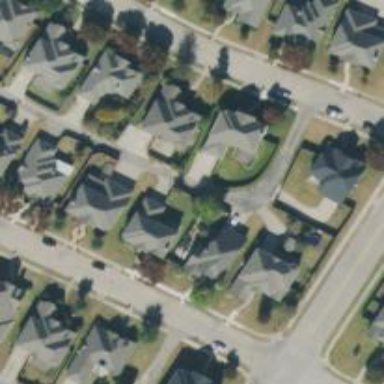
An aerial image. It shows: Alley classified as service road.